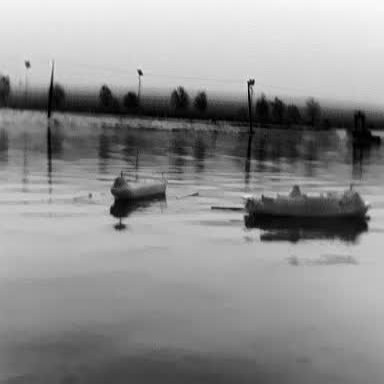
There is a liner in the infrared image.